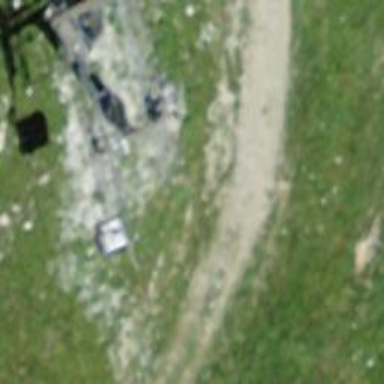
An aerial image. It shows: Pylon used for aerialway.